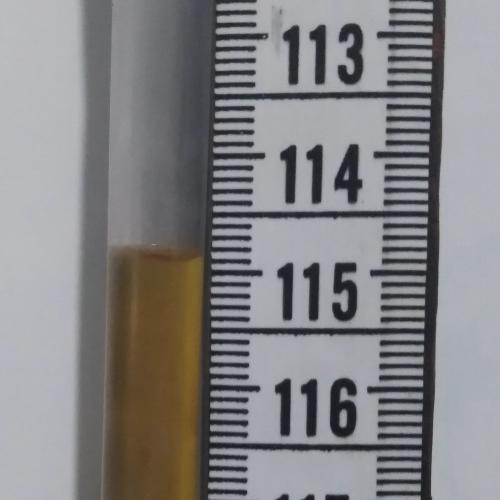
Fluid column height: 114.9 cm